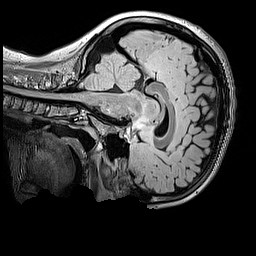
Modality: FLAIR
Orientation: sagittal
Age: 13
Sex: male
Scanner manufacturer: siemens
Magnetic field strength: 3 T
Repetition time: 5 s
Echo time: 0.388 s